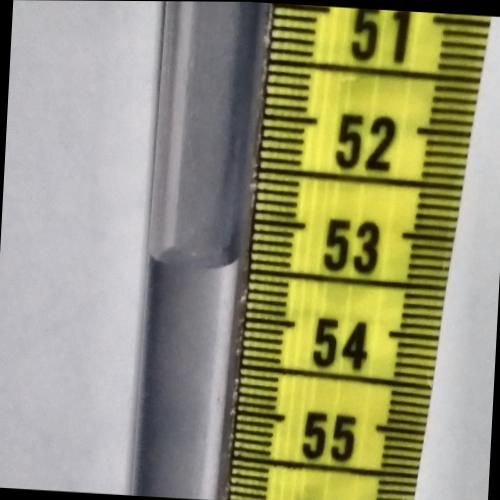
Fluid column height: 53.5 cm